Field crop: maize
Growth stage: 2
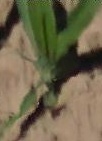
Species: maize